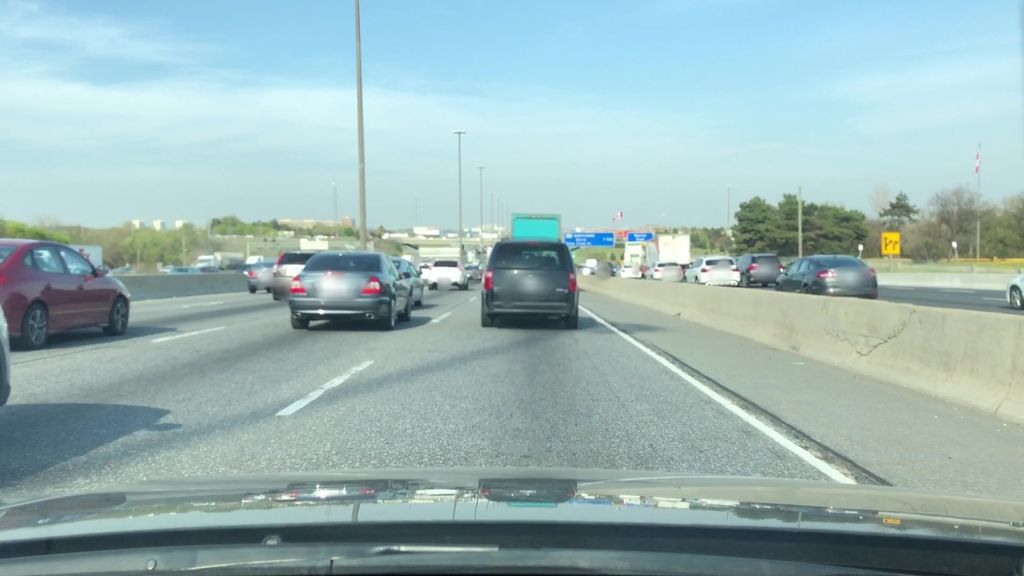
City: toronto